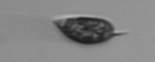
Label: Prorocentrum_triestinum